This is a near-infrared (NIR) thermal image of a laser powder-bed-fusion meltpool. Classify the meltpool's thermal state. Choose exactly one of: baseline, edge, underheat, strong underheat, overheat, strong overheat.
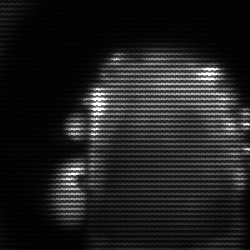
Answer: baseline